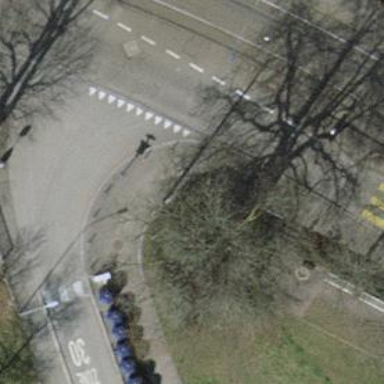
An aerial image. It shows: Kerb serving as barrier.